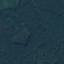
Land use / land cover class: Forest